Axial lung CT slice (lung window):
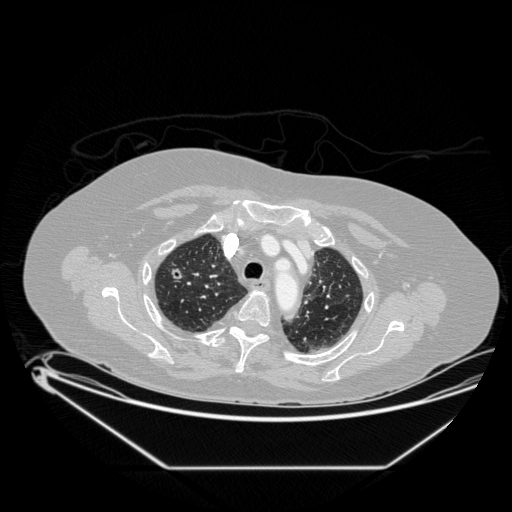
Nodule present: yes
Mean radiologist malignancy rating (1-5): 3